Question: I have a simple icon button as presented below, for somereason the clickable area do not align with the icon, no matter what I do. tried to run the app on Linux, Web and Android.. all with the same issue.

'''
home: Scaffold(
body: Column(children: [
IconButton(
onPressed: () => {},
icon: Icon(
Icons.highlight_off,
size: 70,
color: Colors.red,
),
),
])));
'''
A simplified version of what my code looks like:
'''
MaterialApp(
home: Scaffold(
body: Center(
child: Stack(
alignment: AlignmentDirectional.center,
overflow: Overflow.visible,
children: [
Container(
width: 500,
height: 300,
decoration: BoxDecoration(
borderRadius: BorderRadius.circular(20.0),
color: Colors.white,
boxShadow: [
BoxShadow(
color: Colors.grey.withOpacity(0.5),
spreadRadius: 5,
blurRadius: 7,
offset: Offset(0, 3),
),
]),
),
Positioned(
top: -40,
right: 5,
child: IconButton(
onPressed: () => {},
icon: Icon(
Icons.highlight_off,
size: 70,
color: Colors.red,
),
),
),
]),
)));
'''
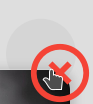
Answer: Here you go.
The reason this was happening, your 'iconSize' is very big. So, according to this you need to make sure your button itself adjust its size. For that you can use 'BoxConstraints' to provide it 'minHeight'.
'''
import 'package:flutter/material.dart';
void main() async {
runApp(
MaterialApp(
home: Scaffold(
body: Center(
child: Stack(
alignment: AlignmentDirectional.center,
overflow: Overflow.visible,
children: [
Container(
width: 500,
height: 300,
decoration: BoxDecoration(
borderRadius: BorderRadius.circular(20.0),
color: Colors.white,
boxShadow: [
BoxShadow(
color: Colors.grey.withOpacity(0.5),
spreadRadius: 5,
blurRadius: 7,
offset: Offset(0, 3),
),
]),
),
Positioned(
top: -40,
right: 5,
child: IconButton(
constraints: BoxConstraints(
minHeight: 100,
),
onPressed: () => {},
icon: Icon(
Icons.highlight_off,
size: 70,
color: Colors.red,
),
),
),
]),
),
),
),
);
}
'''